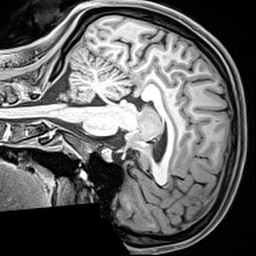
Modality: T1w
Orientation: sagittal
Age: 28
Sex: female
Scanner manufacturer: siemens
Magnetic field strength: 3 T
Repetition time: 2.4 s
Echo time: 0.0022 s